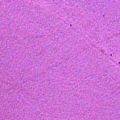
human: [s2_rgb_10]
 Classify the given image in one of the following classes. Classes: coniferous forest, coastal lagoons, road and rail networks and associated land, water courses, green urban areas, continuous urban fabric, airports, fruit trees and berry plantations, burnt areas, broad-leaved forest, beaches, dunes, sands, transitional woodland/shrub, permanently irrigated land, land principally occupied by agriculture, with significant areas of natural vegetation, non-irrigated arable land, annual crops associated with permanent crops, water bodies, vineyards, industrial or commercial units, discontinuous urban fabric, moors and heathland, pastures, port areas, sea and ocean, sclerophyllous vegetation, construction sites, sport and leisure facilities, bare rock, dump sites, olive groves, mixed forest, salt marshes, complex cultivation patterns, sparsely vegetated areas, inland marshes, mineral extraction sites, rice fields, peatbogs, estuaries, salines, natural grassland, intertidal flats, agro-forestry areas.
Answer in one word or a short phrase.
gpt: sea and ocean